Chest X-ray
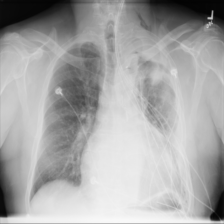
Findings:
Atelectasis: negative
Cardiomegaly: negative
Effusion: negative
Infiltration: negative
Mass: negative
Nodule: negative
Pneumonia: negative
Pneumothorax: negative
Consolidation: negative
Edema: negative
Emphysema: positive
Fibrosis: negative
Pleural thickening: negative
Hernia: negative